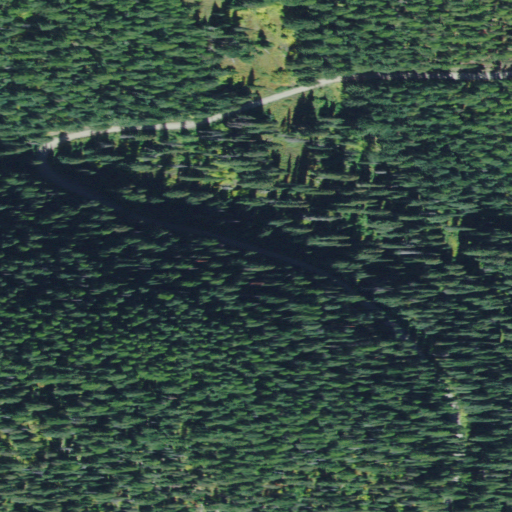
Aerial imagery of mountain in Idaho named Roland Summit containing evergreen forest and shrub